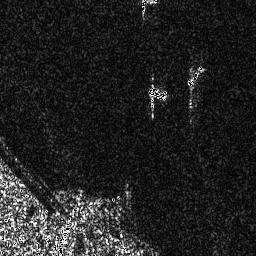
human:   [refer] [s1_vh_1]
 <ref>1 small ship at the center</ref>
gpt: <box>[[57, 33, 65, 39, 0]]</box>